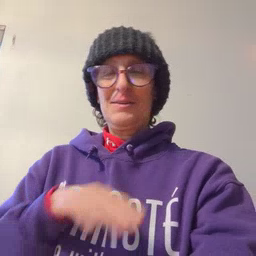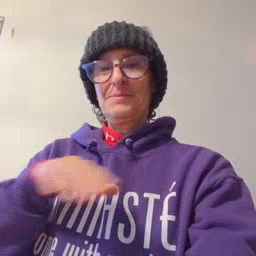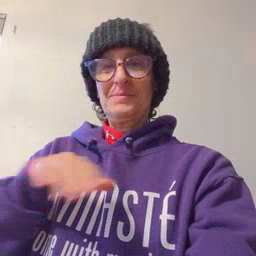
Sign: pool